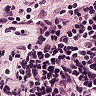
Metastatic tissue present: no